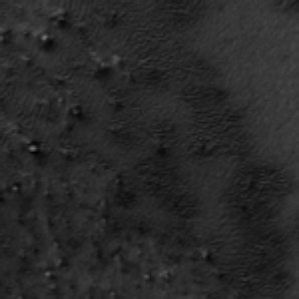
Label: frost